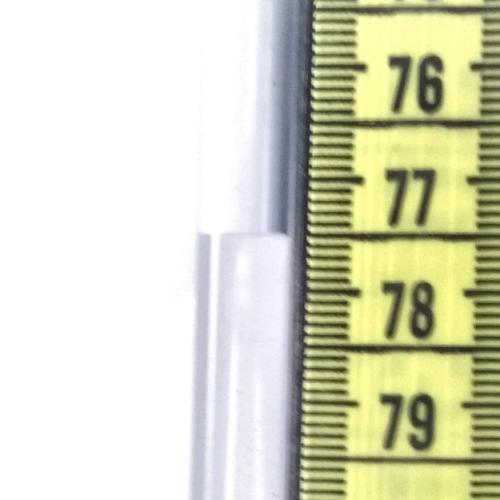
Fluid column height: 77.5 cm